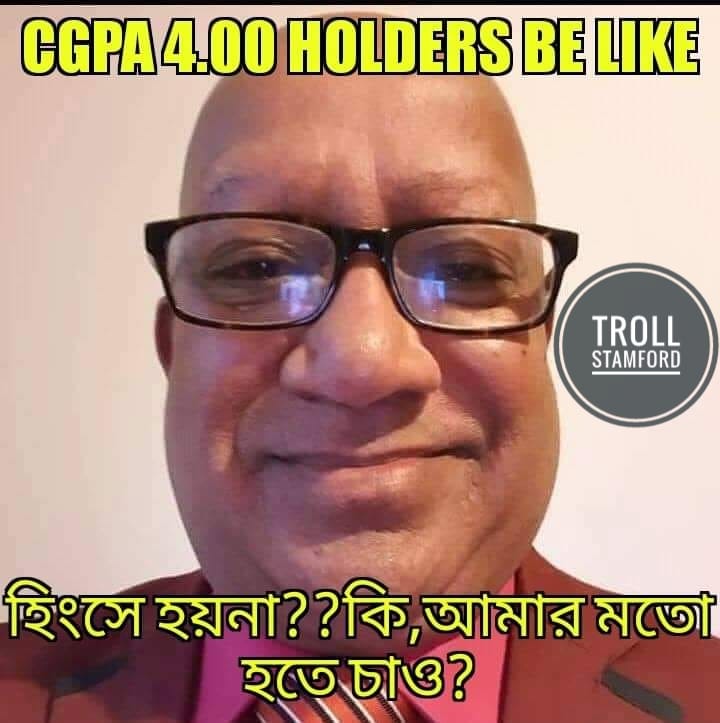
Caption: CGPA 4.00 HOLDERS BE LIKE    হিংসে হয়না ??  কি , আমার মতো হতে চাও ?
Label: non-hate